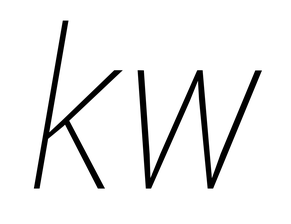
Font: Roboto-Italic_Condensed_Thin_Italic